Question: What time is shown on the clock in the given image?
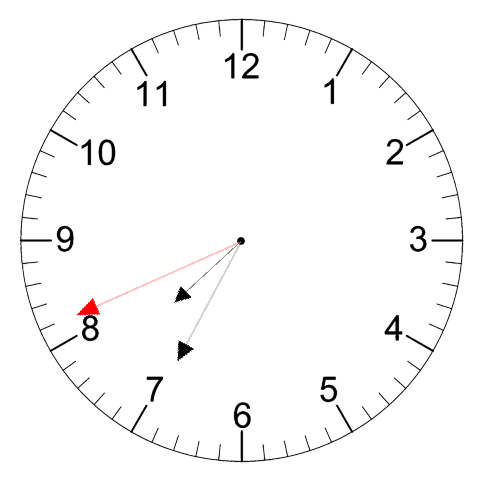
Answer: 07:34:41